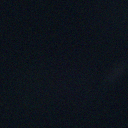
Screen state: off